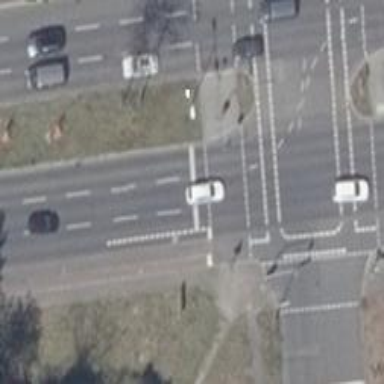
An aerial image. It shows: Road with traffic signals.